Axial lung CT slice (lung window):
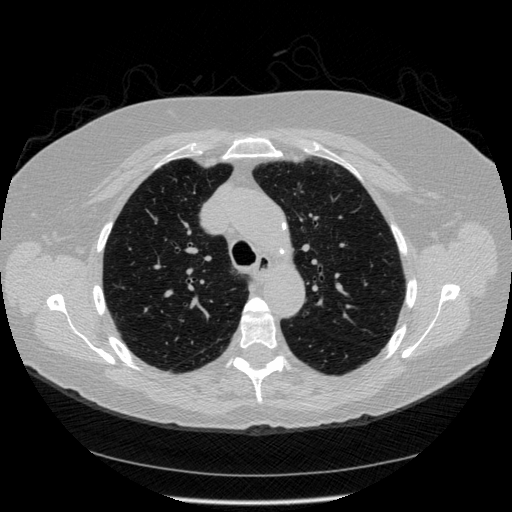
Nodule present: no